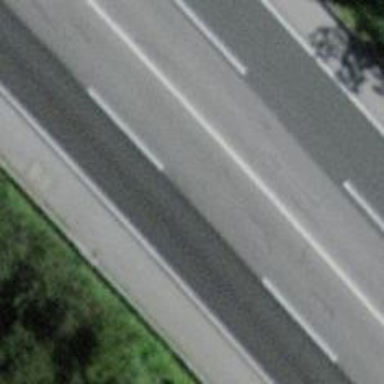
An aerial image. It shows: Asphalt motorway link.